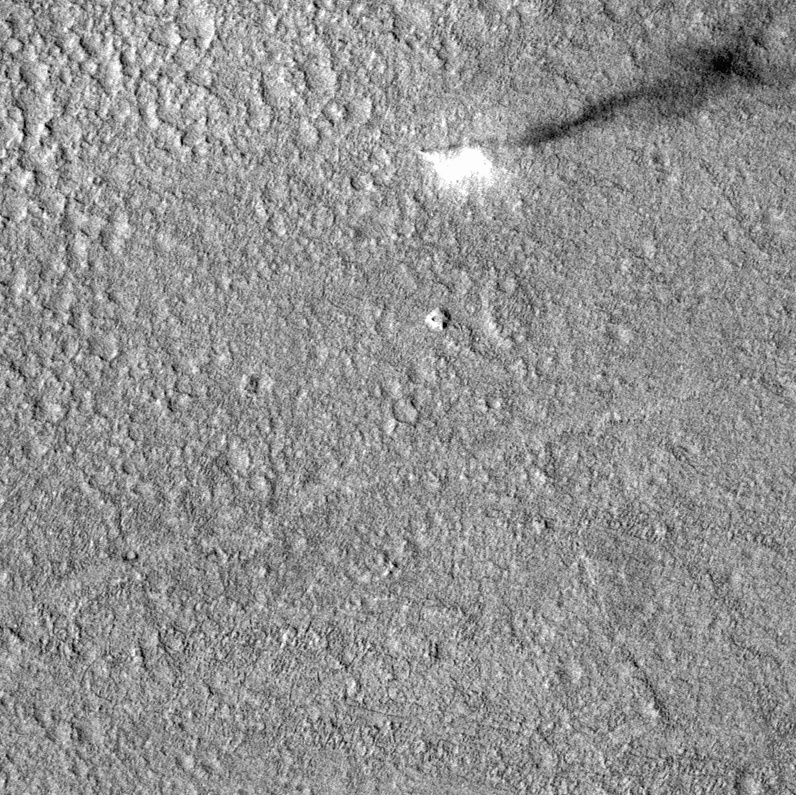
Label: dustdevil